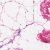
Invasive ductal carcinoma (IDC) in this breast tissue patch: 0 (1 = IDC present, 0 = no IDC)